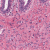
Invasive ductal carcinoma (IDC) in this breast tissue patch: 0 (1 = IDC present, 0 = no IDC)